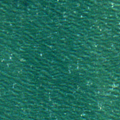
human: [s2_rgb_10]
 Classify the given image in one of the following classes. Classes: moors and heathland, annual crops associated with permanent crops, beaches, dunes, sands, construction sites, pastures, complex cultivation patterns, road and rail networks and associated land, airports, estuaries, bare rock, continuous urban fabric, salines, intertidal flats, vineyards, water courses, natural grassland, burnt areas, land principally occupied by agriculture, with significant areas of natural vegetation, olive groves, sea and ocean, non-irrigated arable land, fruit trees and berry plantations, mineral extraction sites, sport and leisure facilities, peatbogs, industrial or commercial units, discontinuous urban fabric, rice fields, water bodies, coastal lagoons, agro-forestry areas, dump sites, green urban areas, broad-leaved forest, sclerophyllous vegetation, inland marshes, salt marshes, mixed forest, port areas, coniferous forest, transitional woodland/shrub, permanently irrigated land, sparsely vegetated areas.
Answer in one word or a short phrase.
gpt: sea and ocean